Question: How can I add a Arrow at the end of the x and y axis in a d3js line diagram?
I want to achieve this:

I added a definition to my svg in the render method, but I couldn't figure out how to add it to the correct position.
'''
svg.append("defs").append("marker")
.attr("id", "arrowhead")
.attr("refX", 6 + 3)
.attr("refY", 2)
.attr("markerWidth", 13)
.attr("markerHeight", 9)
.attr("orient", "right")
.append("path")
.attr("d", "M2,2 L2,13 L8,7 L2,2");
'''
You can see my test scenario at <URL>
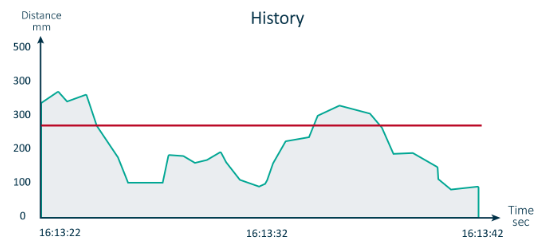
Answer: Thx Lars Kotthoff for your comment. It pointed me to the right direction.
I had a look at the graph where the ticks are and found the right place. I had to append the marker to the path of the x axis not the x axis group.
'''
var xa = svg.append("g")
.attr("class", "x axis")
.attr("transform", "translate(0," + height + ")")
.style("dominant-baseline", "central")
.call(xAxis);
xa.select("path").attr("marker-end", "url(#arrowhead)");
'''
Now it looks like this: